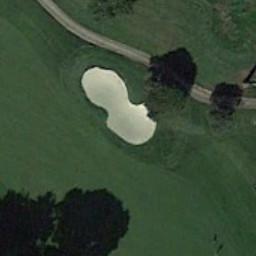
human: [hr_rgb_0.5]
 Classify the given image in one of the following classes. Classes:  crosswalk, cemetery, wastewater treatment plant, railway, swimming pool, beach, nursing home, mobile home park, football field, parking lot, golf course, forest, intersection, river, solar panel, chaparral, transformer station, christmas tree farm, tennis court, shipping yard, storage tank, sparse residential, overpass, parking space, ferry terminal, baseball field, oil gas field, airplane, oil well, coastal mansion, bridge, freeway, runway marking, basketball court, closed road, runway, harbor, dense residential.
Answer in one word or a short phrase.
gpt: golf course